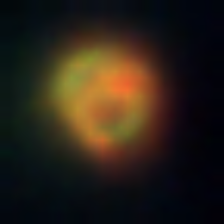
Taxon: NanoPlankton
Group: Other